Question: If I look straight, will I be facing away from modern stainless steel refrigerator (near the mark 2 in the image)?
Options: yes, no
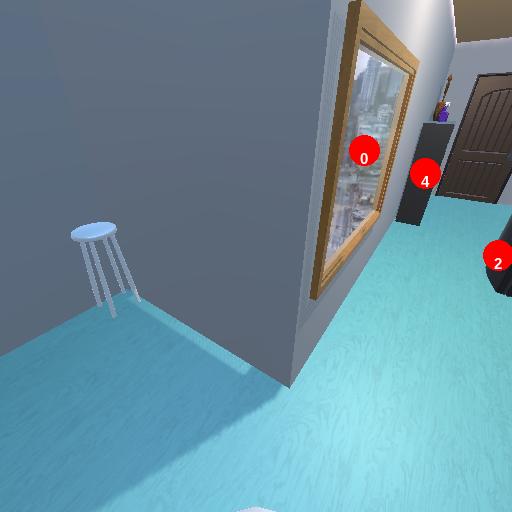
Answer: yes